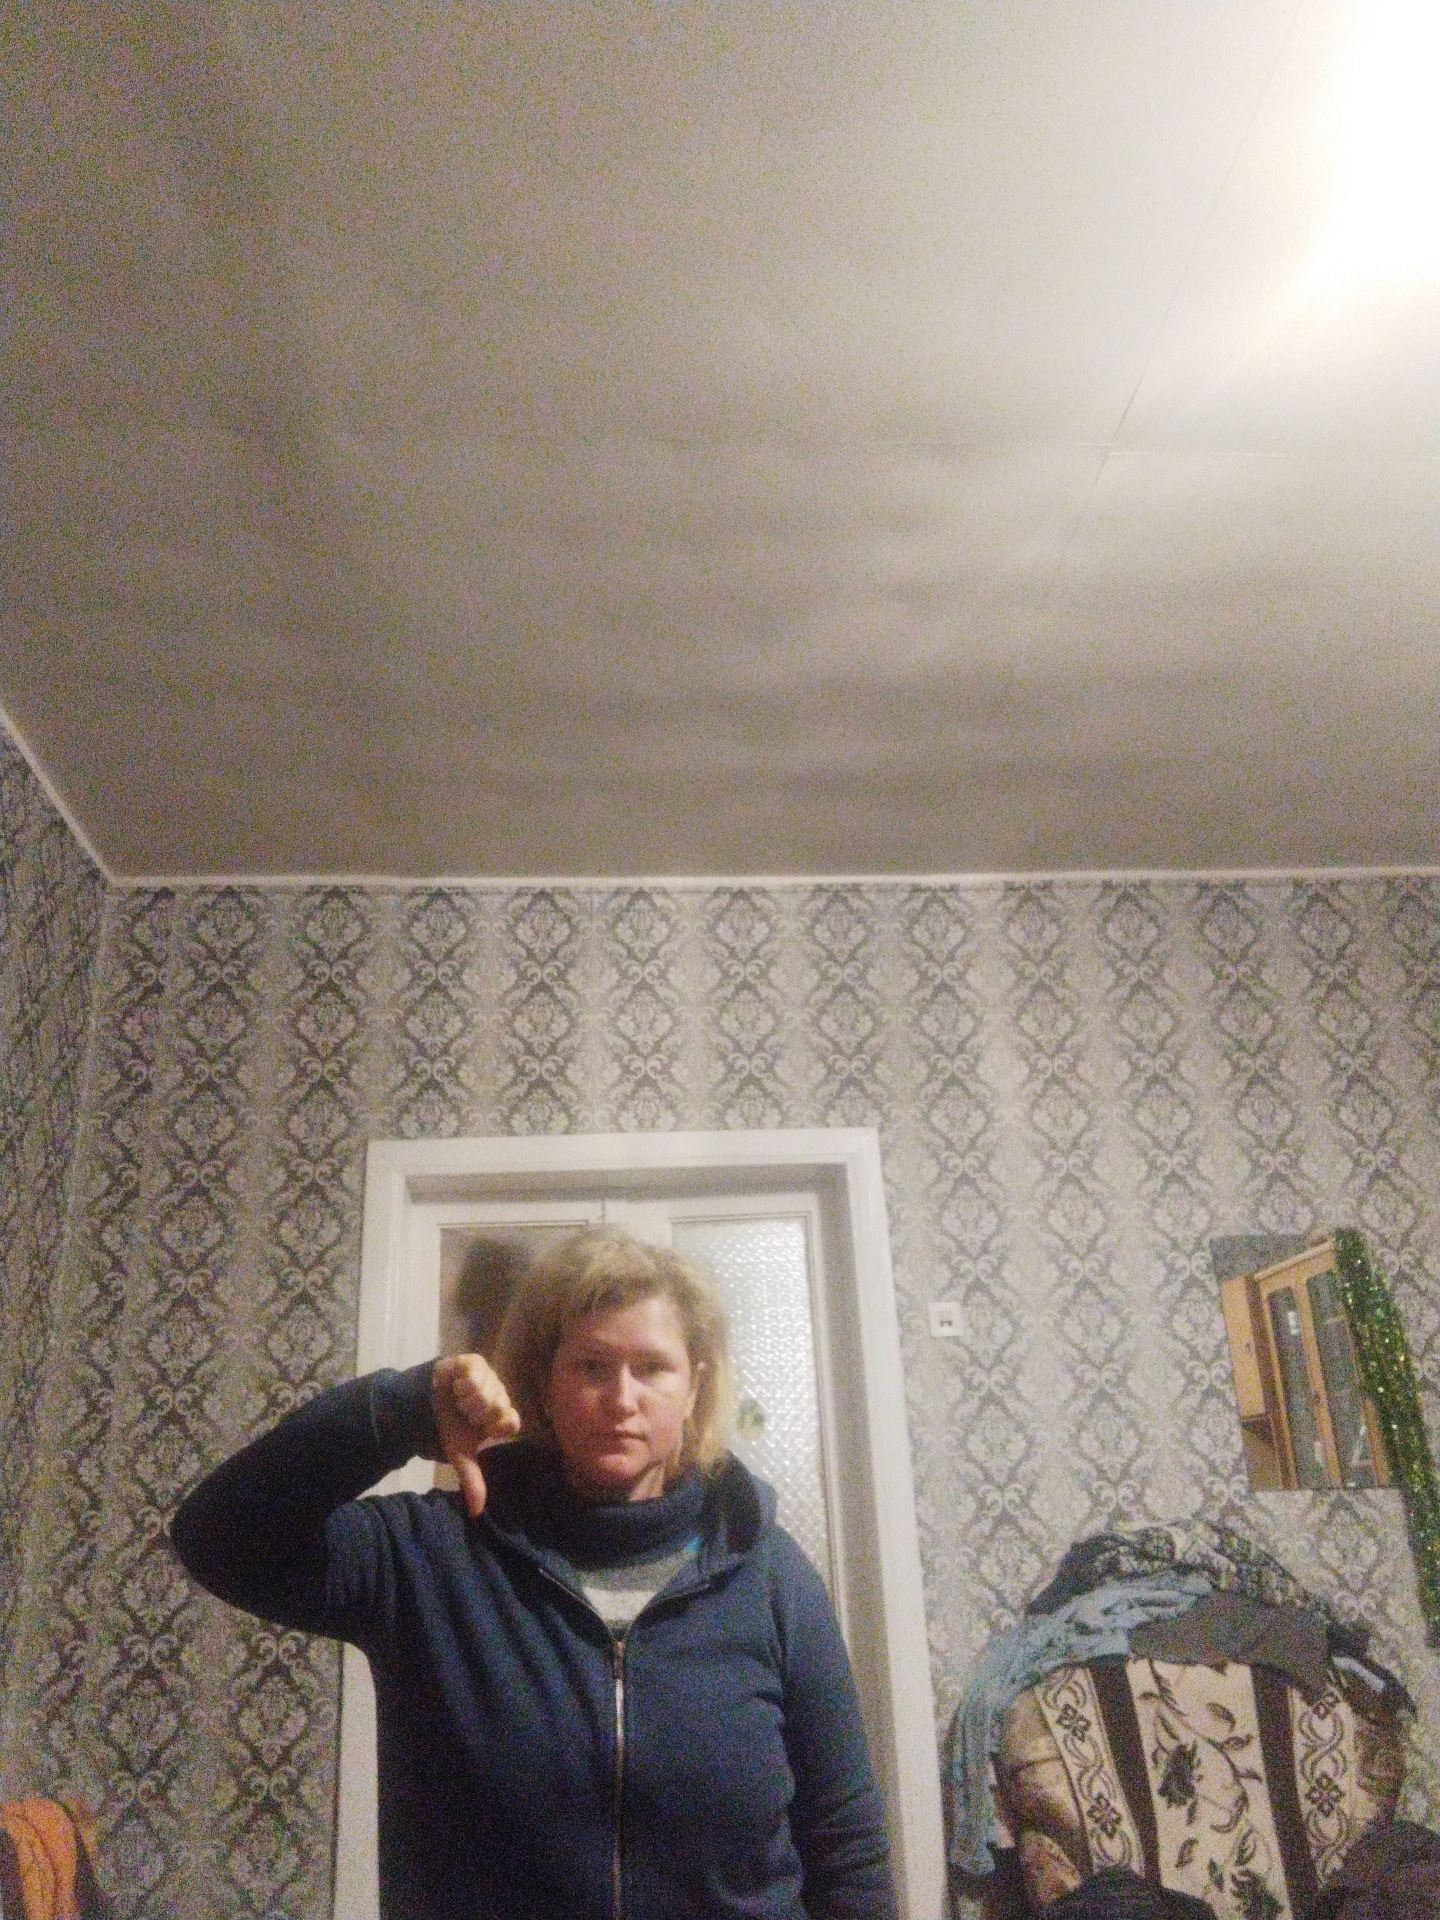
Label: noise